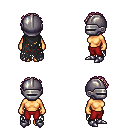
a pixel art fantasy rpg character, female body template, human, tanned skin, black tattered cape, red pants, white blonde curly afro hairstyle, metal helm, metal boots, four views (front, back, left, right), 2x2 character sprite sheet, small pixel art, hard edges, no anti-aliasing